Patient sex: M
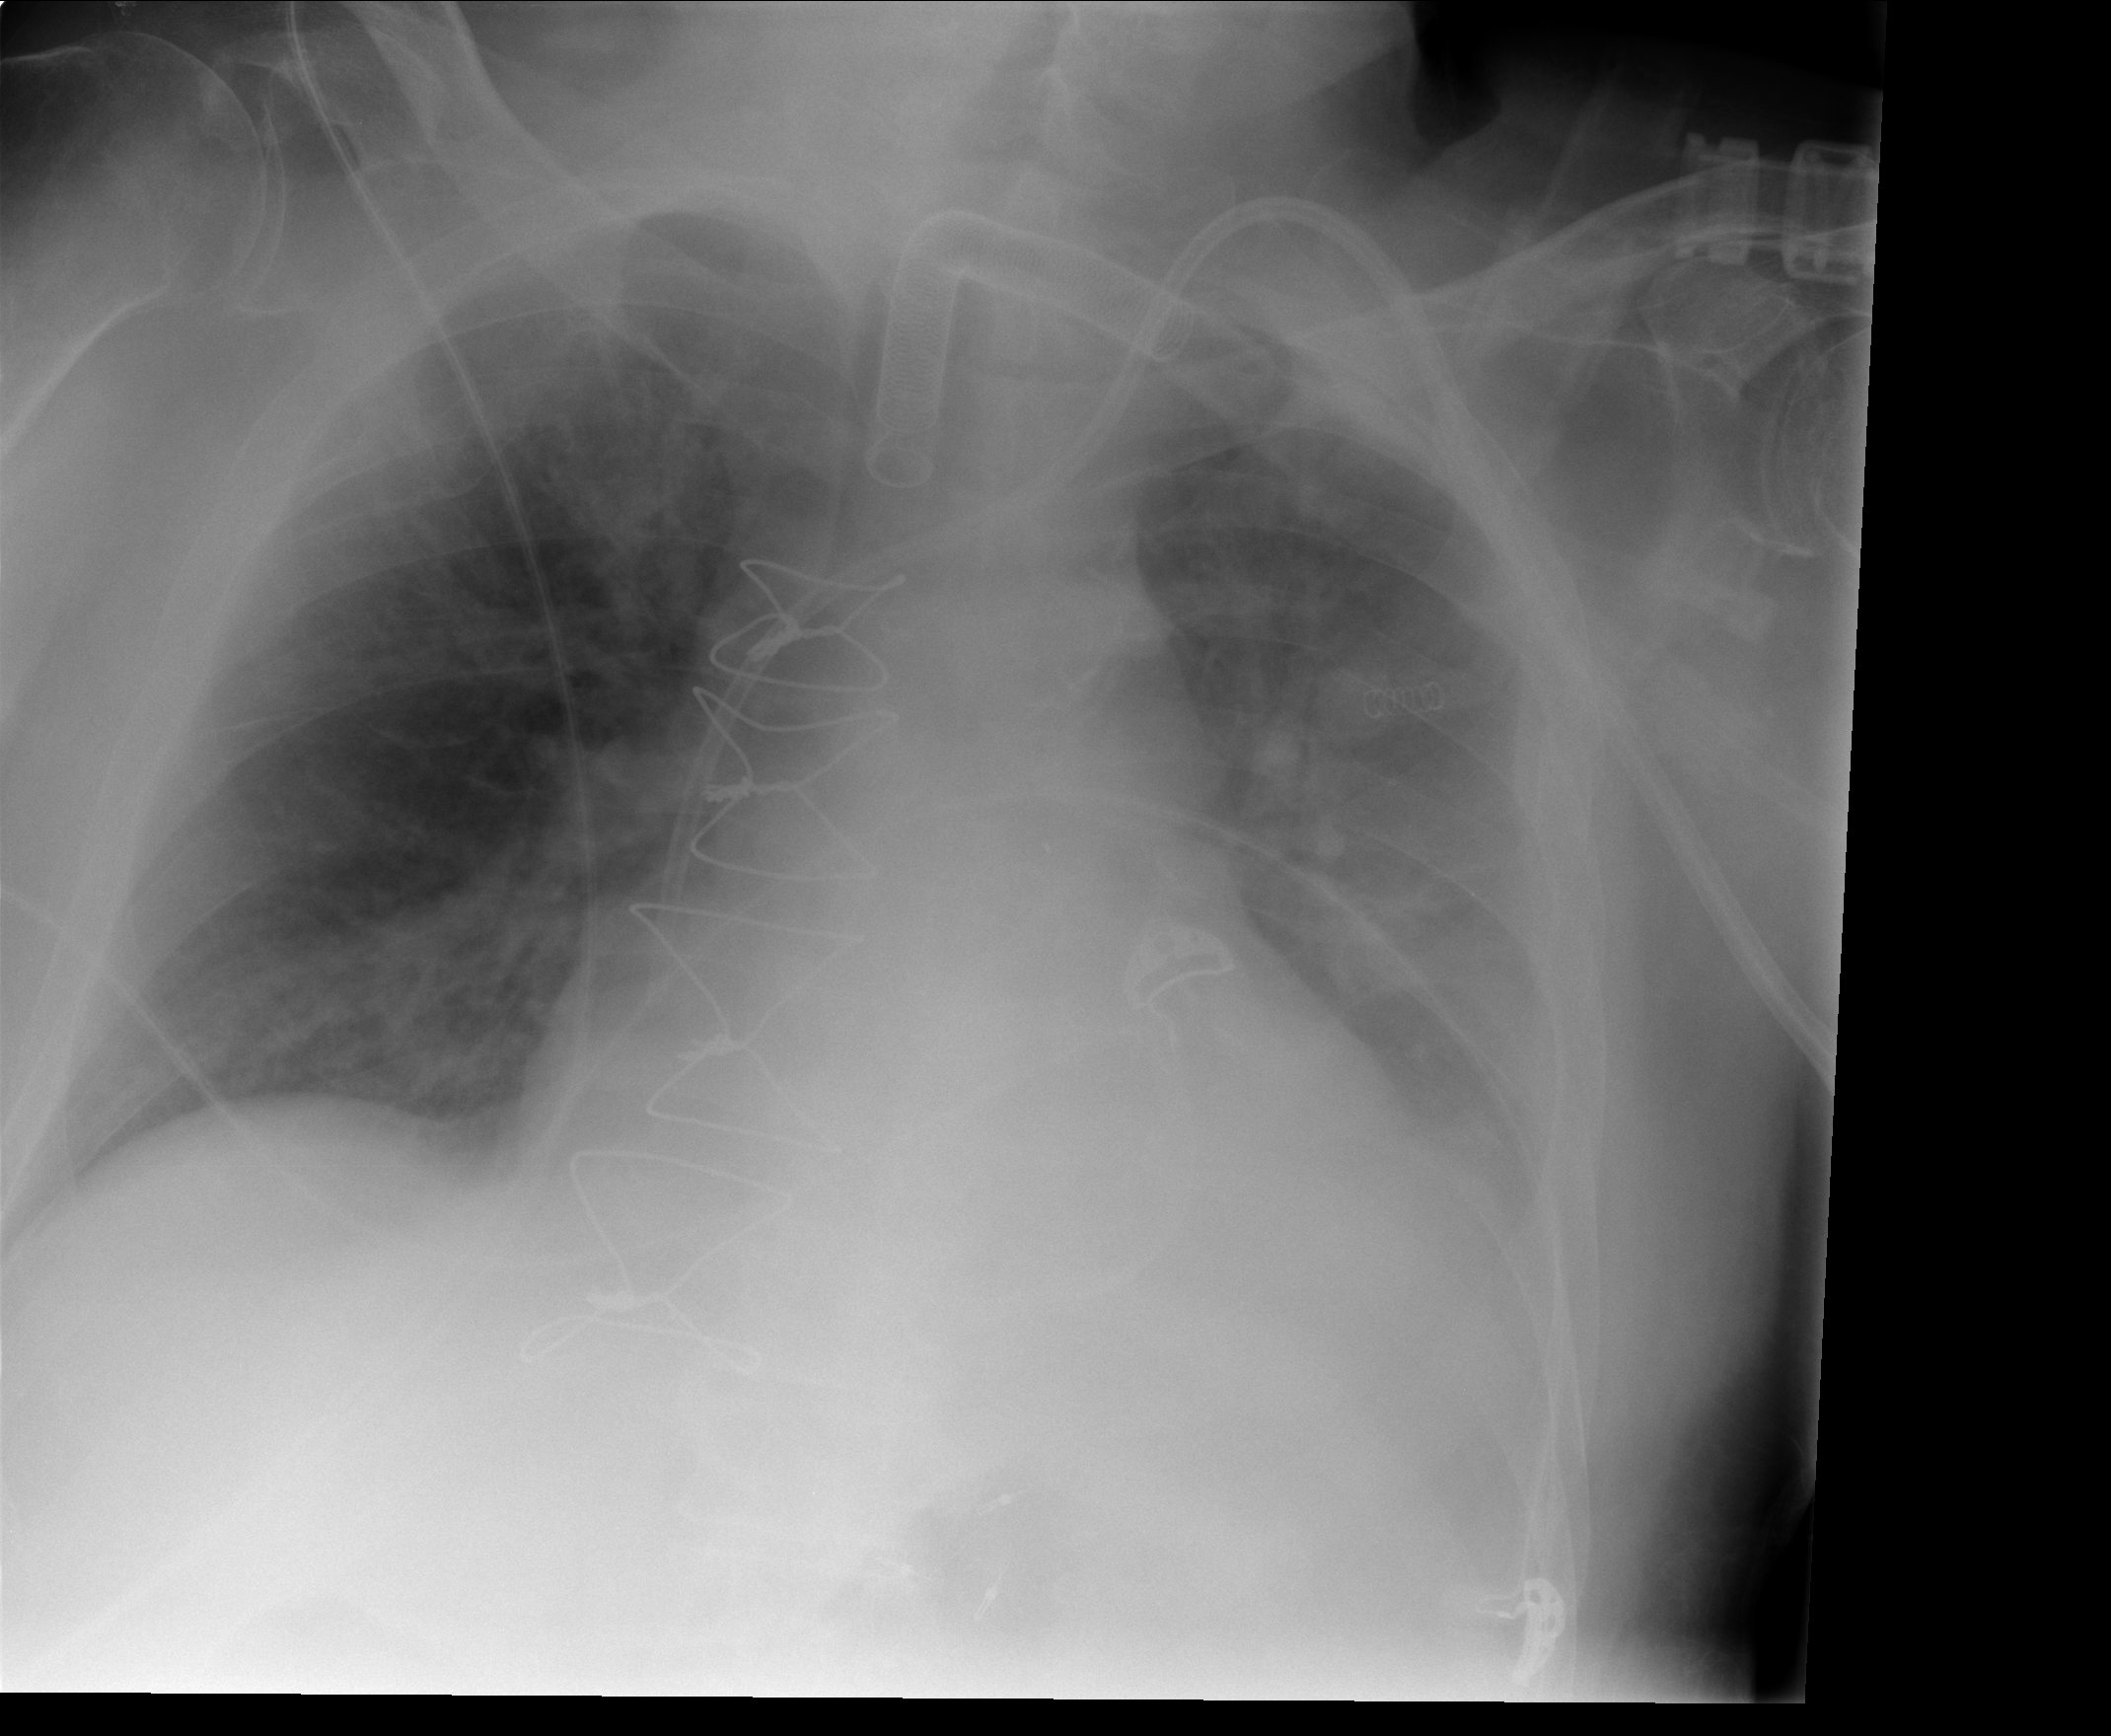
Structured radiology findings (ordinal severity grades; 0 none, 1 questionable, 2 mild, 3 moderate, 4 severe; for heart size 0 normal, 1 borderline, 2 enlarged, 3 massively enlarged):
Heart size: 2
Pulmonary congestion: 2
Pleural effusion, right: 1
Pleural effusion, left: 2
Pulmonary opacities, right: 2
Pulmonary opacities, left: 2
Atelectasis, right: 2
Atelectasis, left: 2